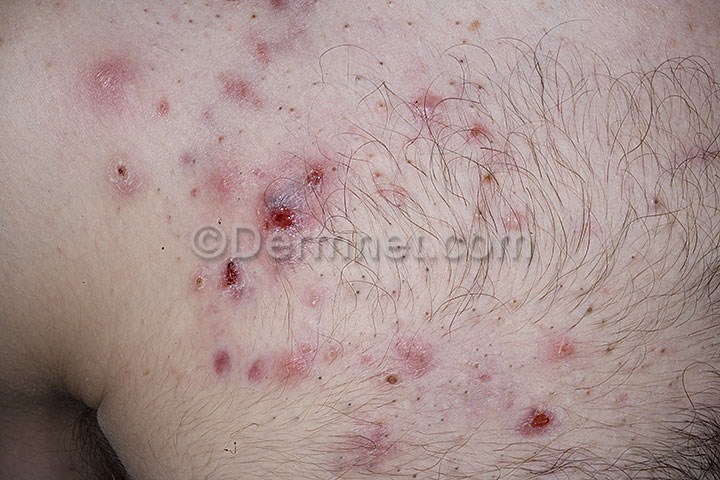
Disease: Acne and Rosacea Photos